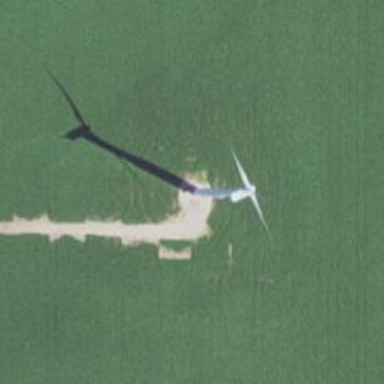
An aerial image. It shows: Wind power generator employing wind turbines.